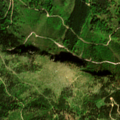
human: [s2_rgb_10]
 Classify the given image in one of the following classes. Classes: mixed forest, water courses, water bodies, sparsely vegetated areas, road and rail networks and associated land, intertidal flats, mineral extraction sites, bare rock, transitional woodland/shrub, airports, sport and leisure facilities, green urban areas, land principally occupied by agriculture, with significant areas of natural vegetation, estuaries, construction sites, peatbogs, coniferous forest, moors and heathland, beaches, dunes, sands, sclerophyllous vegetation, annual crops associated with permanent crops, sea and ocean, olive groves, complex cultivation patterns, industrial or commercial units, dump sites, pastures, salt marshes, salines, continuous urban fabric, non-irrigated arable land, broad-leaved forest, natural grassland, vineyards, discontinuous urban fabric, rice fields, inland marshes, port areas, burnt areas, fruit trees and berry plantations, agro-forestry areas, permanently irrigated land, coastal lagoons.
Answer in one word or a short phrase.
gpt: coniferous forest, mixed forest, natural grassland